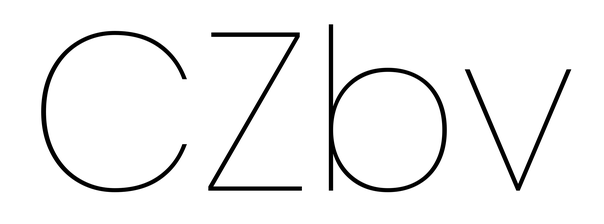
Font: Poppins-Thin